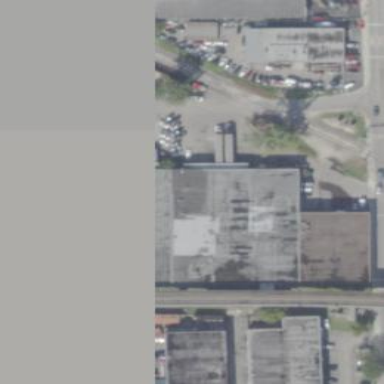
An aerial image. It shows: Warehouse building.